Aerial crown-view tile of a tropical tree (Barro Colorado Island, Panama), acquired 20250915:
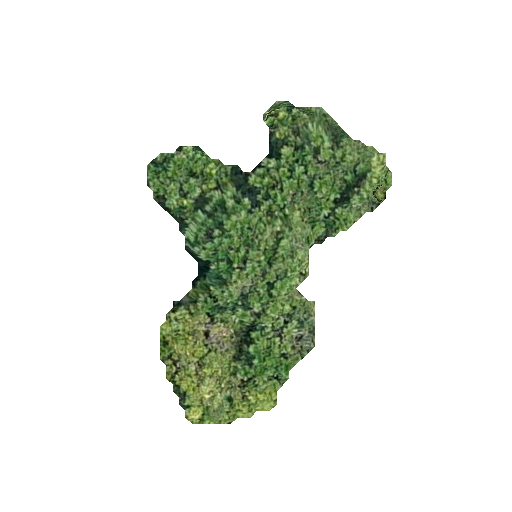
Species: Anacardium excelsum
GBIF accepted scientific name: Anacardium excelsum
Crown area: 62.33 m²